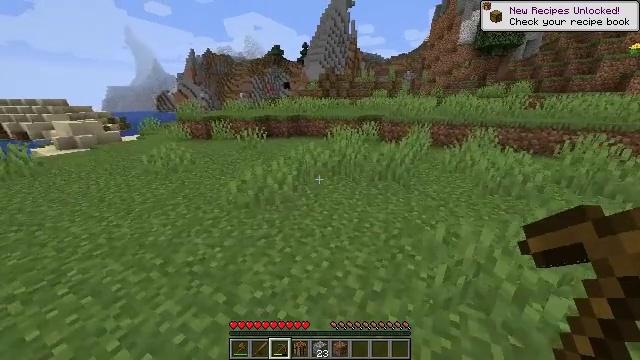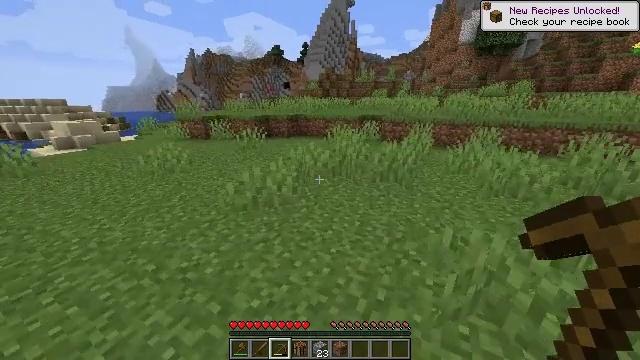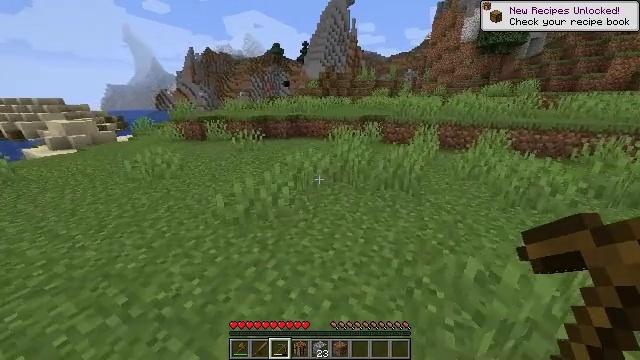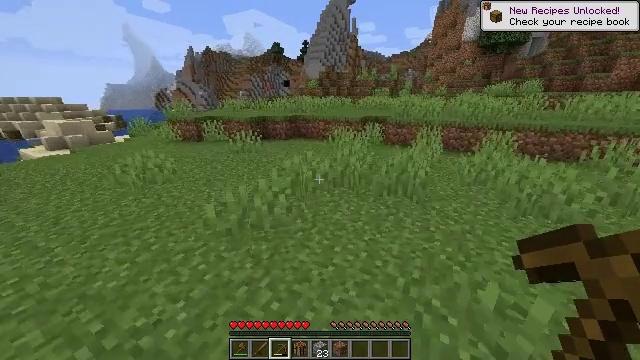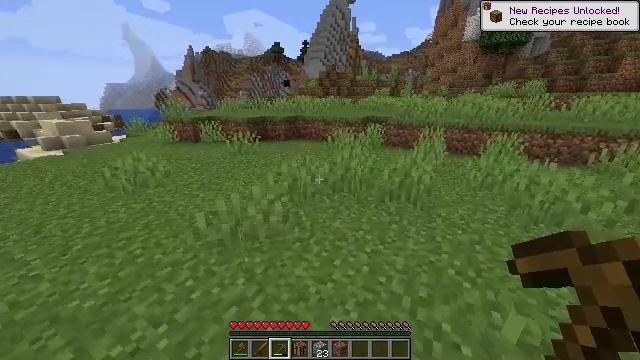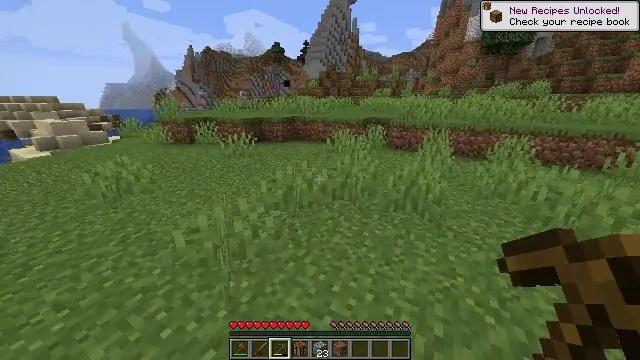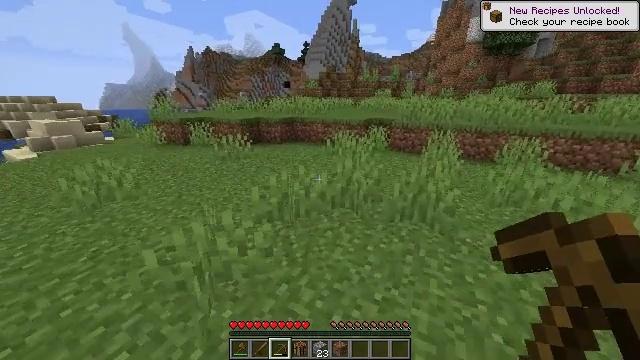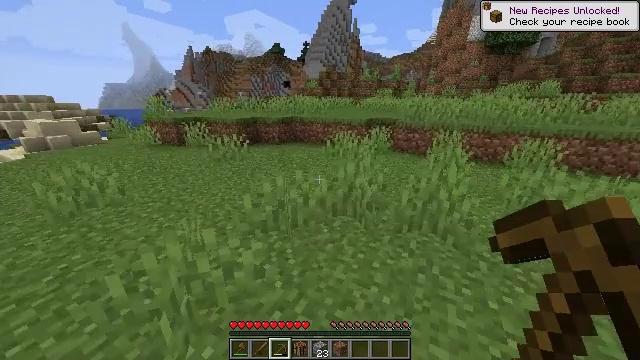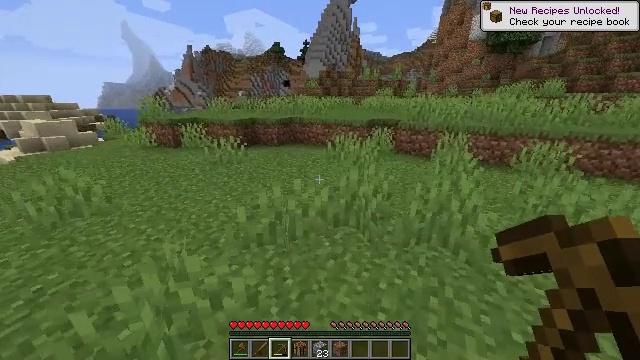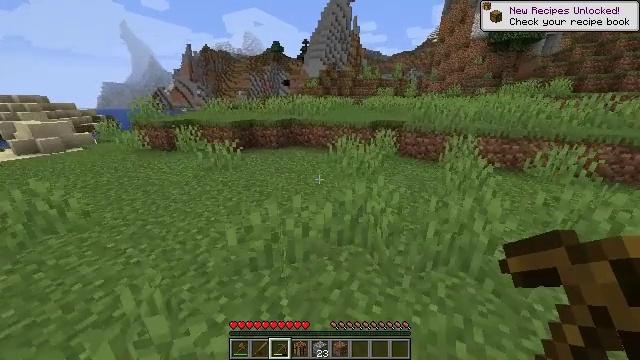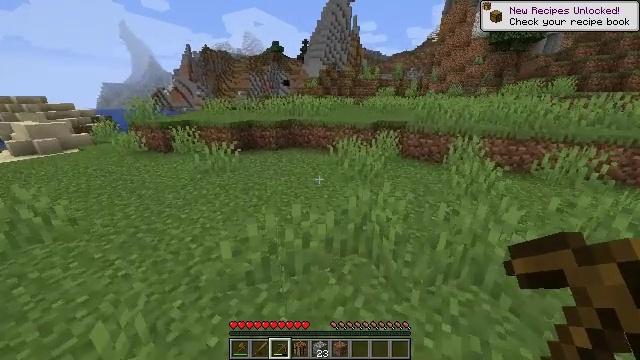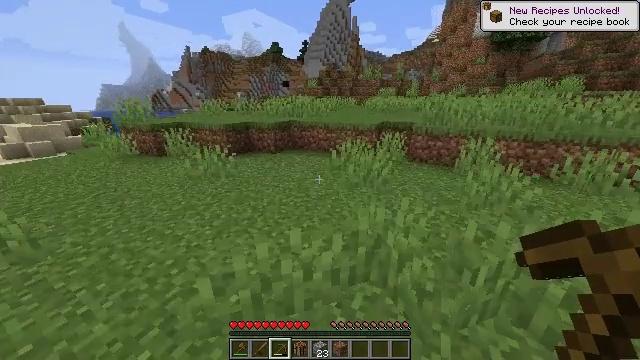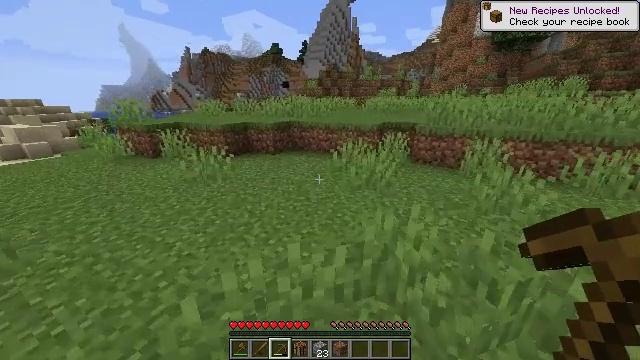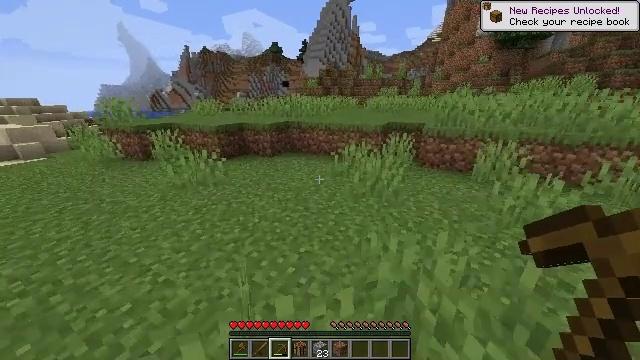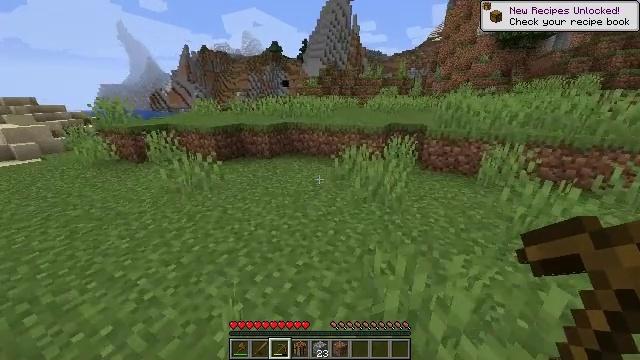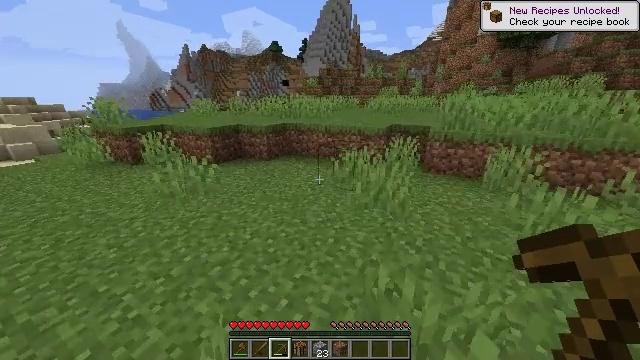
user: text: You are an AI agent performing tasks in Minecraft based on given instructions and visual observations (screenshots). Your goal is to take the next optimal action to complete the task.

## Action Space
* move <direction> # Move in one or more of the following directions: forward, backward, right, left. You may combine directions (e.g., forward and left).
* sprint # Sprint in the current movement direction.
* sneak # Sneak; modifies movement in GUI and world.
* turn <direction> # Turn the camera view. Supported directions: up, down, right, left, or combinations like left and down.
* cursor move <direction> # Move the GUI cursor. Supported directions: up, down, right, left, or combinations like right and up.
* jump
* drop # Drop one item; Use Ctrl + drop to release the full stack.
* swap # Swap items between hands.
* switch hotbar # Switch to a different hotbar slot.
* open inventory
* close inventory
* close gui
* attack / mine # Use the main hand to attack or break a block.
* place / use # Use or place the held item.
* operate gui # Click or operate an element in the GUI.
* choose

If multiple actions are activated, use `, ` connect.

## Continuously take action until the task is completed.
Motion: motion action
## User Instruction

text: Remove the tall grass to clear the area.
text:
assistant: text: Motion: move forward
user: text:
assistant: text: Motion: move forward
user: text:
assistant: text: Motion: move forward
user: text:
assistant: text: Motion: move forward
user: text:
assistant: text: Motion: move forward
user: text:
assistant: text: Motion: move forward
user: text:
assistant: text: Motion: move forward
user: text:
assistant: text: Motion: move forward
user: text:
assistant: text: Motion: move forward
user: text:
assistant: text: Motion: move forward
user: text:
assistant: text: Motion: move forward
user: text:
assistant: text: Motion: move forward
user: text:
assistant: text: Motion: move forward
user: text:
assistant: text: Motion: move forward
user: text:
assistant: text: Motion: move forward
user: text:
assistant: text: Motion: move forward
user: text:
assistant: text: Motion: move forward
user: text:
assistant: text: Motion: move forward
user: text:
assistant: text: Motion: move forward
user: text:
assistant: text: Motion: move forward
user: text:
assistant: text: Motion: move forward
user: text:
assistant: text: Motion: move forward
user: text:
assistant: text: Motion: move forward
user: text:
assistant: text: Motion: move forward
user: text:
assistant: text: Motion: move forward
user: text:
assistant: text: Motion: move forward
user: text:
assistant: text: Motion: move forward
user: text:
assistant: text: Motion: move forward
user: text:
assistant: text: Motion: move forward
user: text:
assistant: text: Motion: move forward